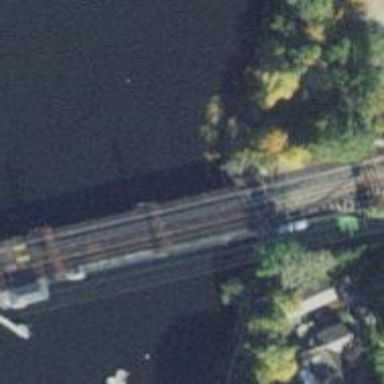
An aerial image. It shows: Railway bridge with electrified contact lines.